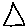
Label: triangle